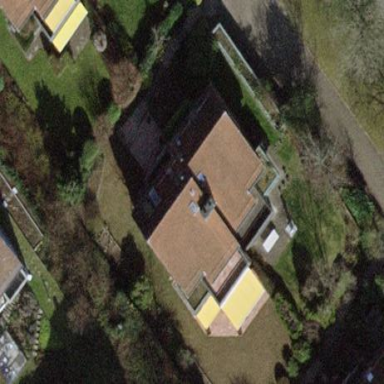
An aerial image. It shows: Semi-detached house.